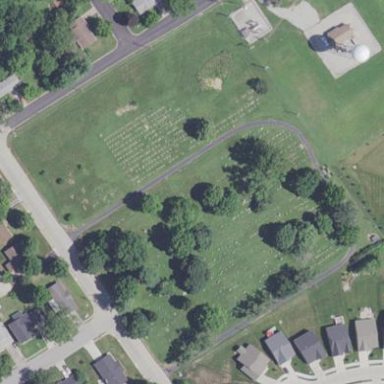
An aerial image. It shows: Cemetery.